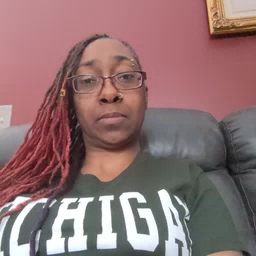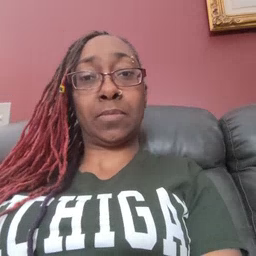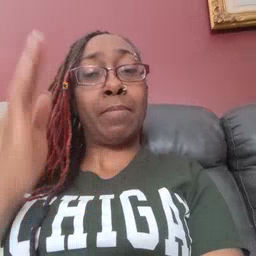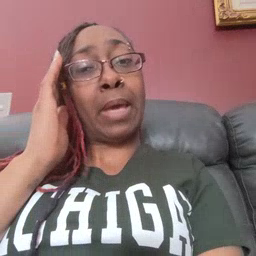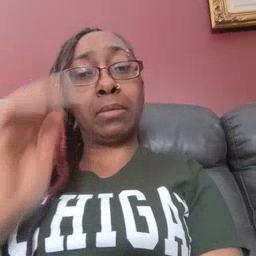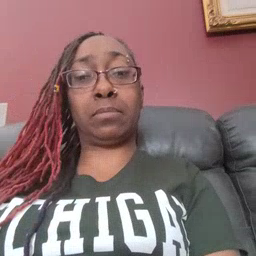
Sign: bed